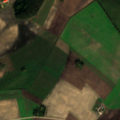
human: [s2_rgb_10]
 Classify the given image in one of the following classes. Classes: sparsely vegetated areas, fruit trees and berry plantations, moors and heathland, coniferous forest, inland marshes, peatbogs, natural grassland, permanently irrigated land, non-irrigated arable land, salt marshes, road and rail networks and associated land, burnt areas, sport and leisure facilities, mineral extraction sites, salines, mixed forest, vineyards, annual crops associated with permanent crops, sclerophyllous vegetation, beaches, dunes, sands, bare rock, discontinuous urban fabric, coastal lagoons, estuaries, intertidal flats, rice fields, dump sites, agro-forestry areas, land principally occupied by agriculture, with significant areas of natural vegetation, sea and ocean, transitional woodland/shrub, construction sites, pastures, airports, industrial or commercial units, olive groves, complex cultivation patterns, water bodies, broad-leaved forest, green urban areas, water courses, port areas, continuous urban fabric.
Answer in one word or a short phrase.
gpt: non-irrigated arable land, pastures, complex cultivation patterns